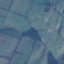
Label: Pasture